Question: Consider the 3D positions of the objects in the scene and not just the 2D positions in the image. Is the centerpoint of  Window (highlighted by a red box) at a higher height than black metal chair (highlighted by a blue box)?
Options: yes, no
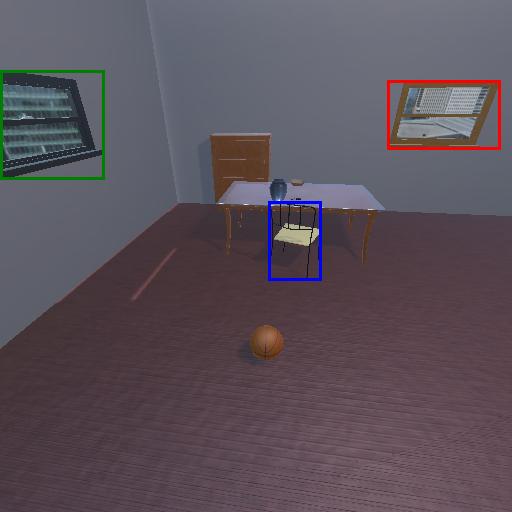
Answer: yes